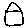
Label: house